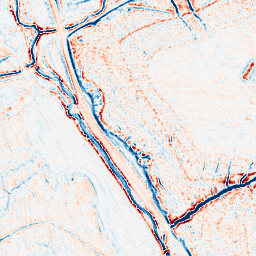
Category: edge_preserving
Decomposition family: bilateral
Decomposition parameters: d: 9
sigma_color: 25
sigma_space: 50
Upsampling method: sinc_blackman
Upsampling parameters: scale: 4
kernel_size: 16
Upsampling scale: 4